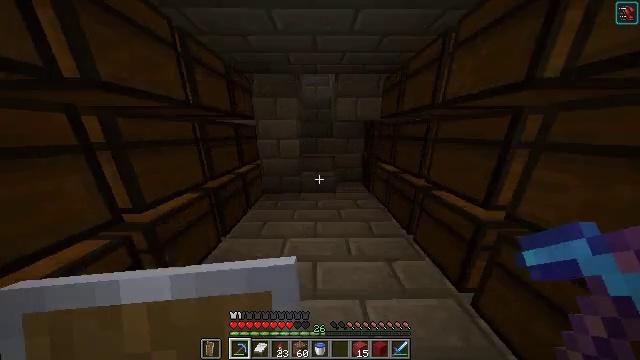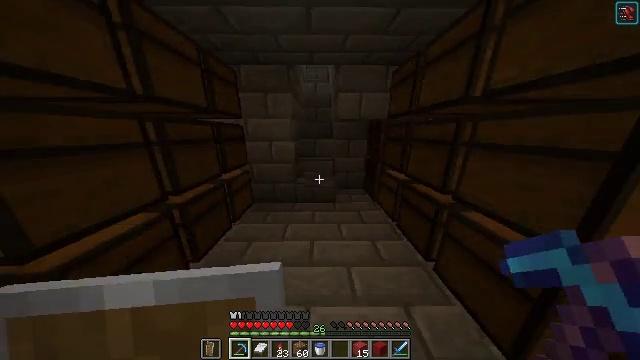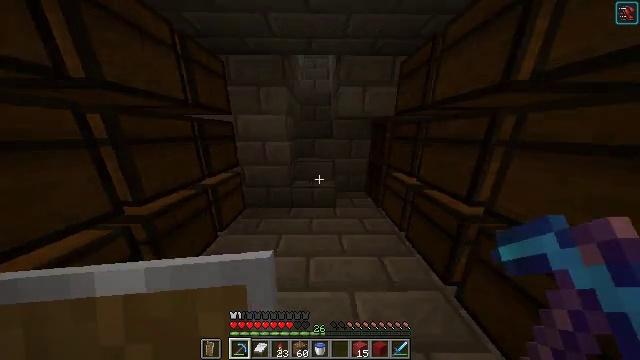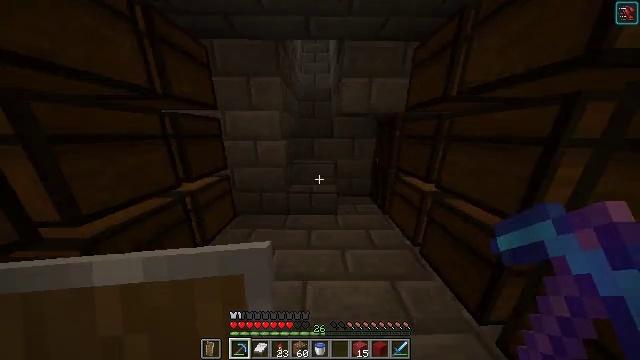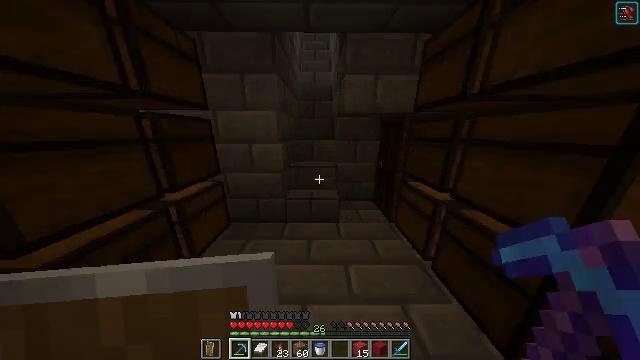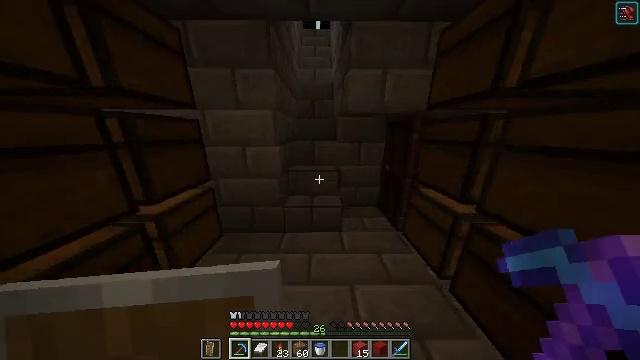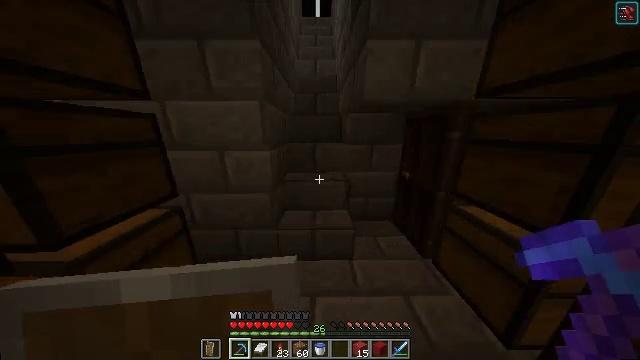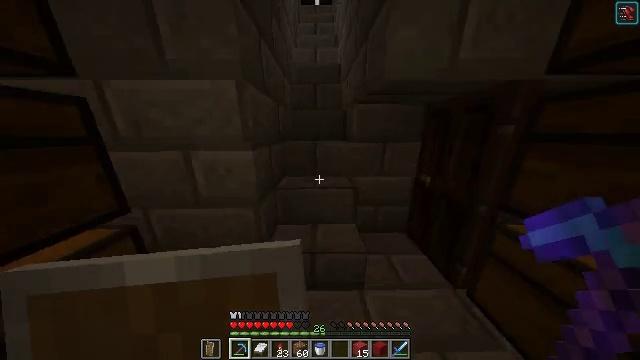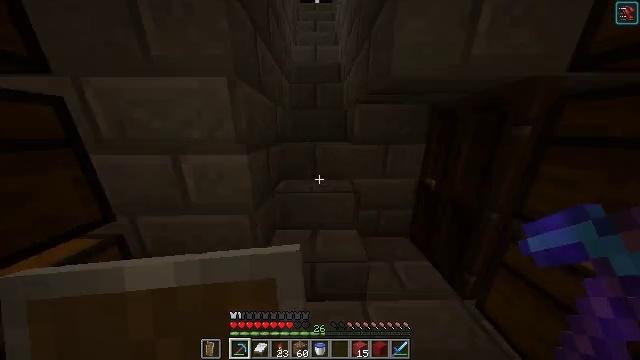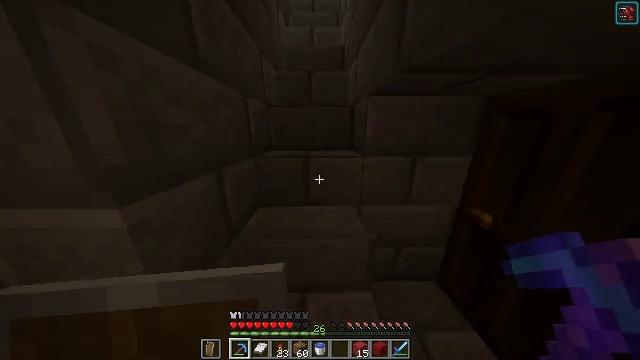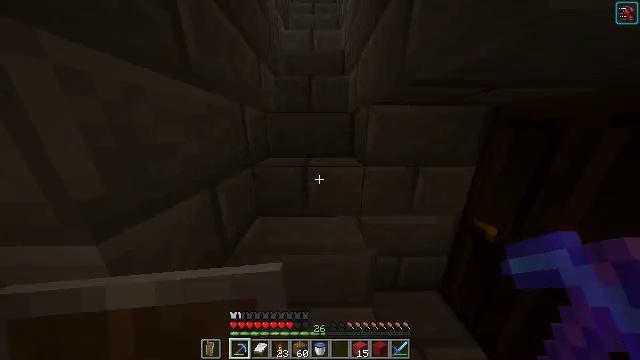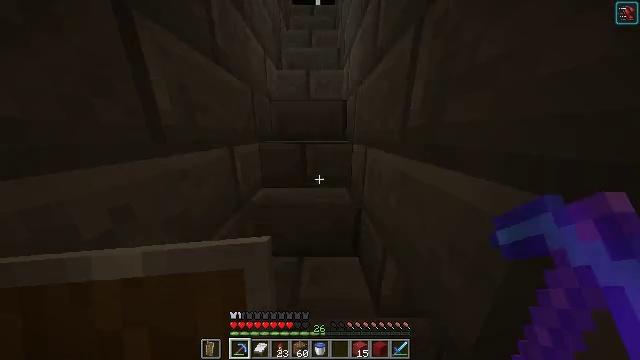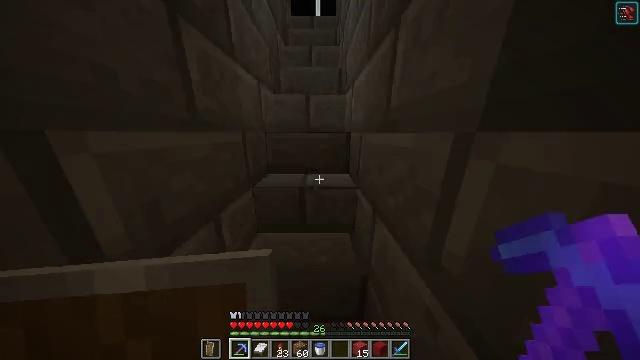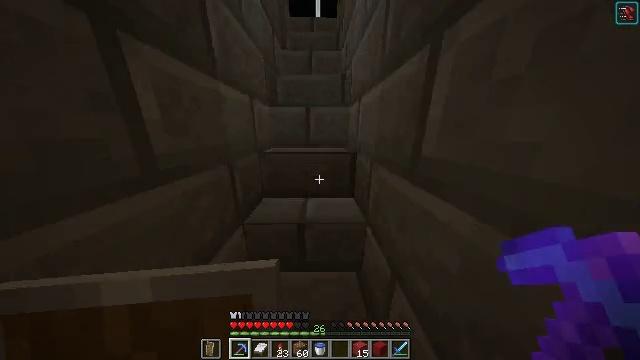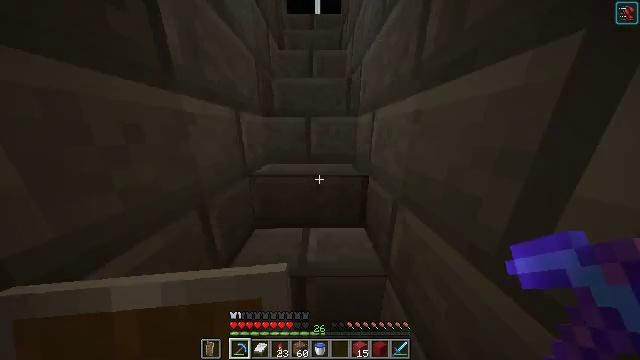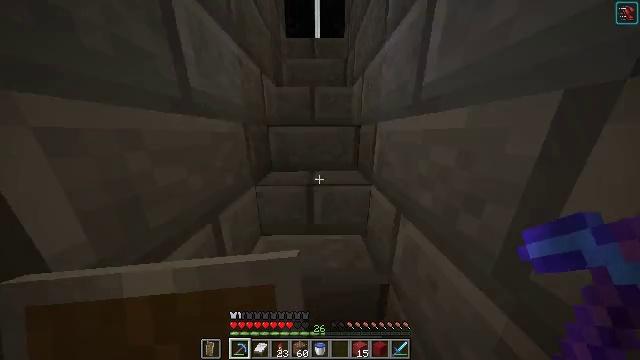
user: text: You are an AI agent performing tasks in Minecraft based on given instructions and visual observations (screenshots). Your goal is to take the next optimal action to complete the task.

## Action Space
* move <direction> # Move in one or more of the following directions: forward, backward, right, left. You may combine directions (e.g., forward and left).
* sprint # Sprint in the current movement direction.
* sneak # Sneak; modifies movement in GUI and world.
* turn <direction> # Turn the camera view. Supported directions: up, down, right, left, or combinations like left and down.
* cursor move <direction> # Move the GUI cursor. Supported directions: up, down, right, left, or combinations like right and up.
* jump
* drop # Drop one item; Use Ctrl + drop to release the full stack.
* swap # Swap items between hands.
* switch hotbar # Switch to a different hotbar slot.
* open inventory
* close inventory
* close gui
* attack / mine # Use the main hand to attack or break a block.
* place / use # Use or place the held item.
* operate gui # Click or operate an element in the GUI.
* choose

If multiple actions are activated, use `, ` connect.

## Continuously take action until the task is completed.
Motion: motion action
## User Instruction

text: Use the crafting table to get blue concrete powder.
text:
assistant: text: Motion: move forward
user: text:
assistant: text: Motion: move forward
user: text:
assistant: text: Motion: move forward
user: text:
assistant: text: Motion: move forward
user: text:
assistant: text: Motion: move forward
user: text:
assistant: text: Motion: move forward
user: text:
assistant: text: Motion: move forward
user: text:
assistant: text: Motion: move forward
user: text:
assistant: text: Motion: move forward
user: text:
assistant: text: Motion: move forward
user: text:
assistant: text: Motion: move forward
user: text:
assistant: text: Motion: move forward
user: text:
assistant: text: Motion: move forward
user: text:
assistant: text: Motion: move forward
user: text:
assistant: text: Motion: move forward
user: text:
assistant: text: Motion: move forward
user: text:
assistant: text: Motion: move forward
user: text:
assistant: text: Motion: move forward
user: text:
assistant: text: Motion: move forward
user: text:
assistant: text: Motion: move forward
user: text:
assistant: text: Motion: move forward
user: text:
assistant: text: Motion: move forward
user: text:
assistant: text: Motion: move forward
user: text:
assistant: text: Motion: move forward
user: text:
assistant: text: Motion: move forward
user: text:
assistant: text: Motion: move forward
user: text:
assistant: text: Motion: move forward
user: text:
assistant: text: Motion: move forward
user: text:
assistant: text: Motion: move forward
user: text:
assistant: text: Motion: move forward